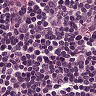
Metastatic tissue present: no